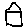
Label: house